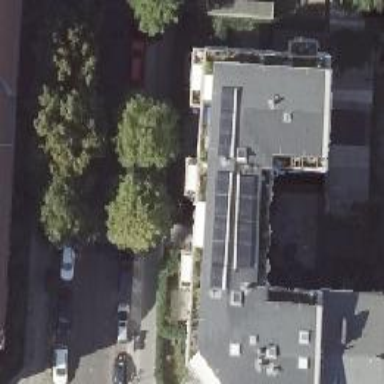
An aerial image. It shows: Solar power generator with photovoltaic panels.